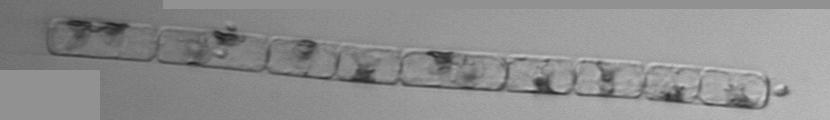
Label: Guinardia_delicatula